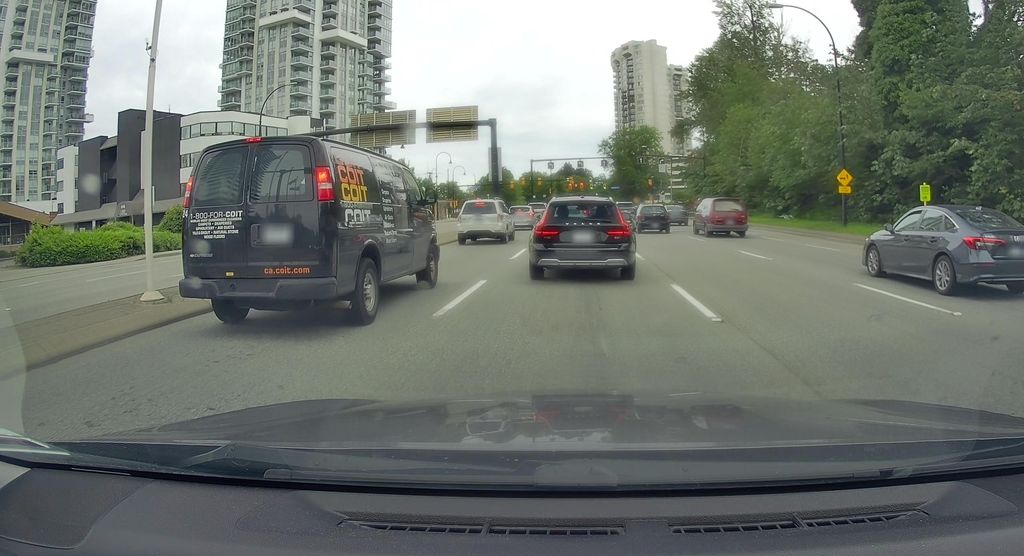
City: vancouver